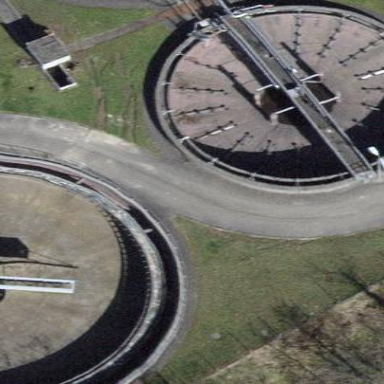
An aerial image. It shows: Wastewater storage tank located near body of water.